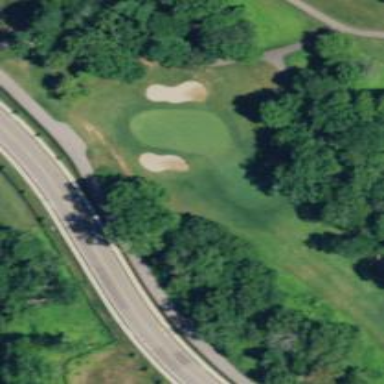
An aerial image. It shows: View of golf hole.